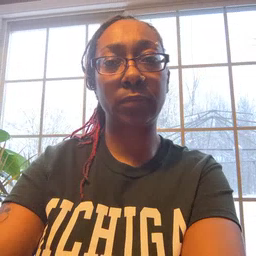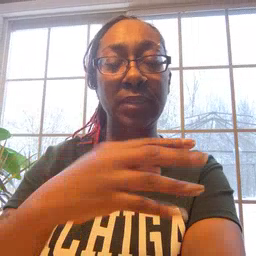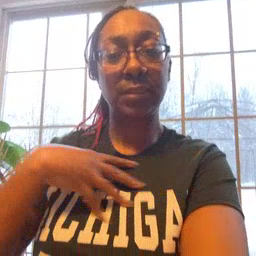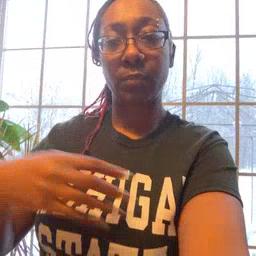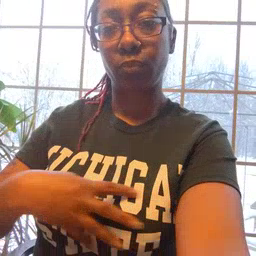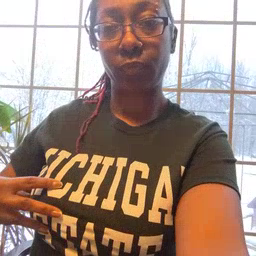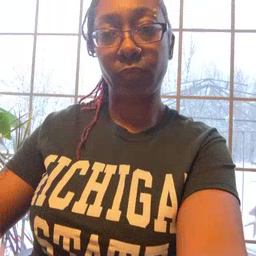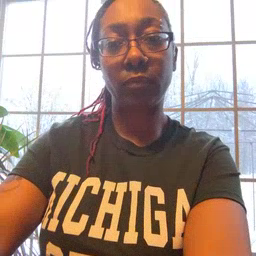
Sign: zebra